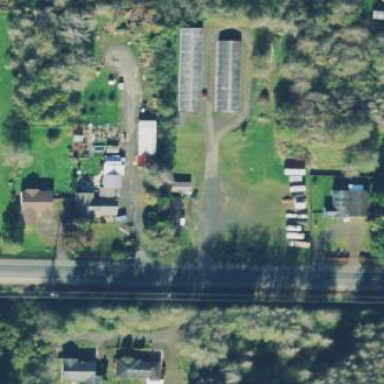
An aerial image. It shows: Storage rental shop.